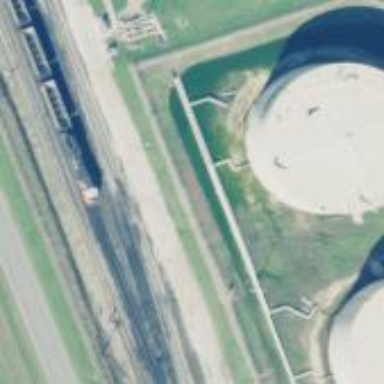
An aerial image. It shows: Storage tank that is man-made.